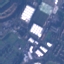
Label: Industrial